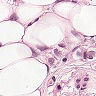
Metastatic tissue present: yes